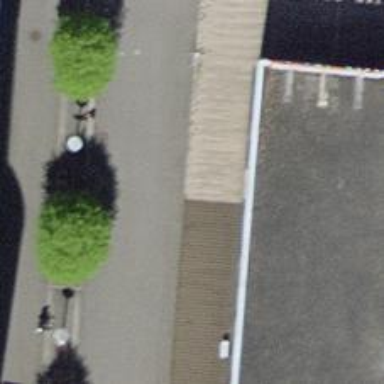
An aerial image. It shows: Bicycle parking facility.